Field crop: tomato
Growth stage: 2
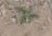
Species: solanum